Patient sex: F
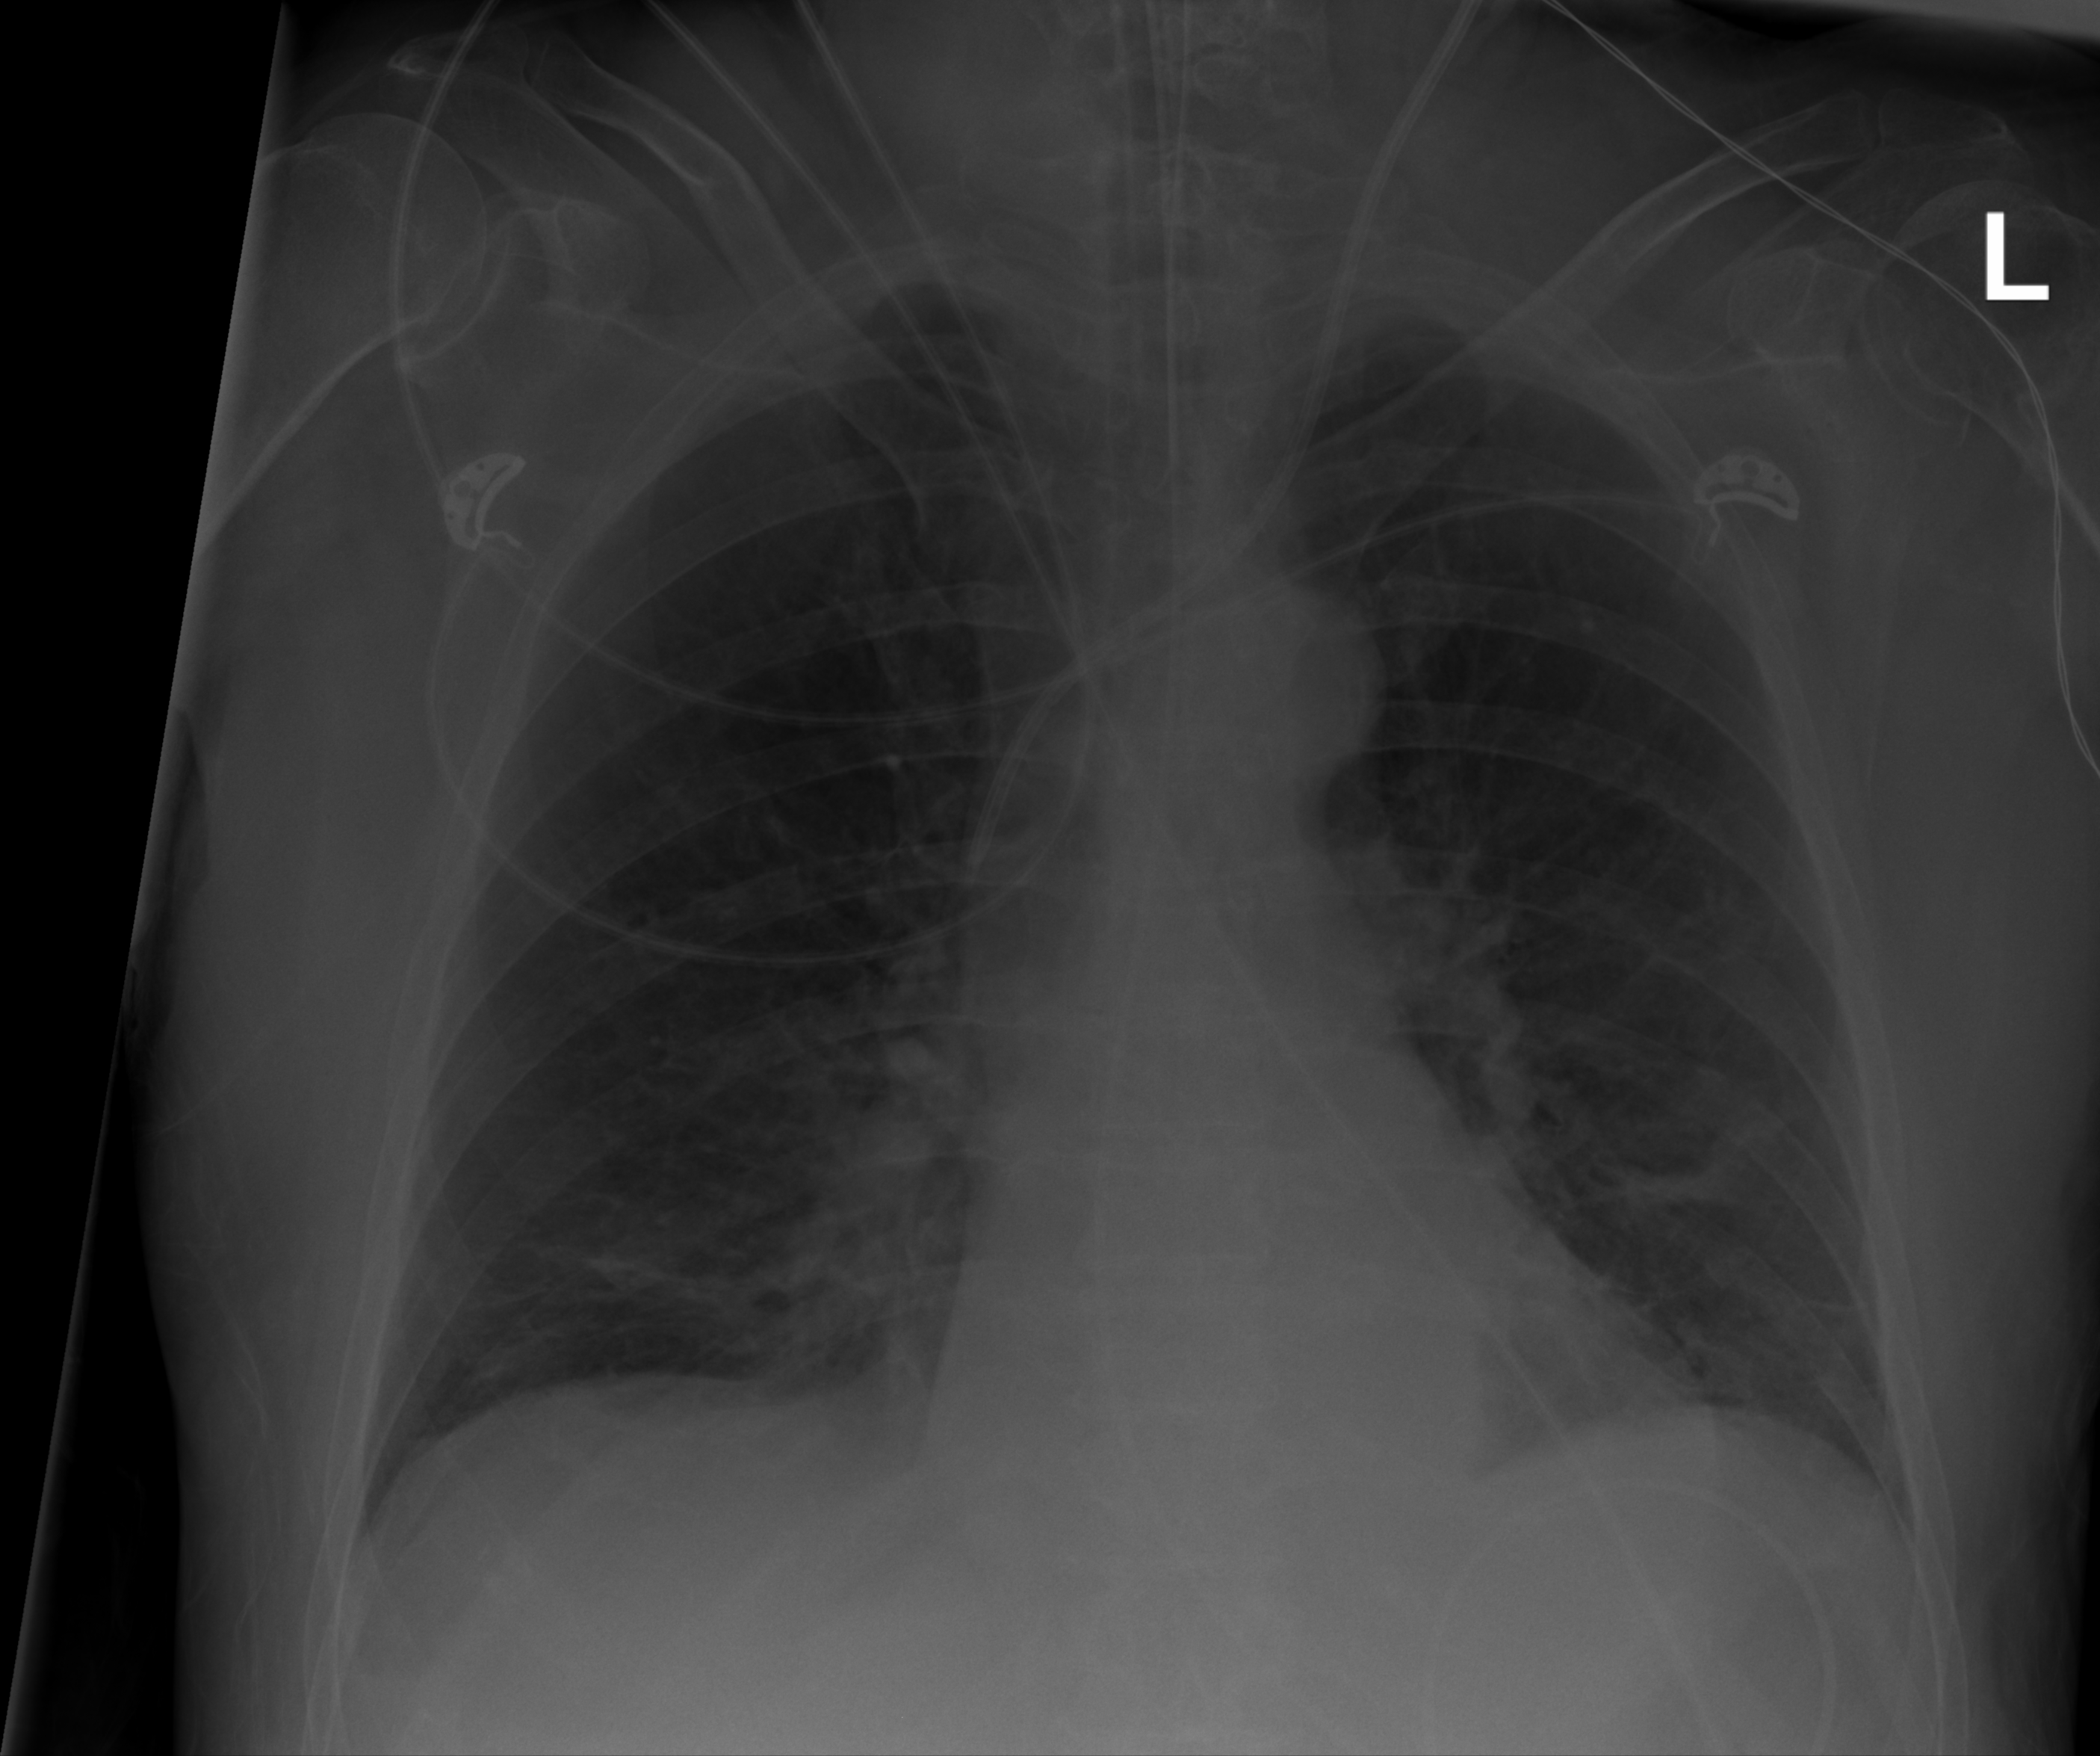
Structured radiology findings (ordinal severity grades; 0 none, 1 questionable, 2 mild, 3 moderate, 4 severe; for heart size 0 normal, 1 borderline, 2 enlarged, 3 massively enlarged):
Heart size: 0
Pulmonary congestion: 0
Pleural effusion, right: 0
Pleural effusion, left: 0
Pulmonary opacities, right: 1
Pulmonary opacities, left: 0
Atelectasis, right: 2
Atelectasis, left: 2